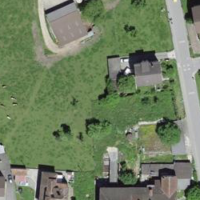
EUNIS habitat code: 54
Species observed at this site:
Cirsium arvense